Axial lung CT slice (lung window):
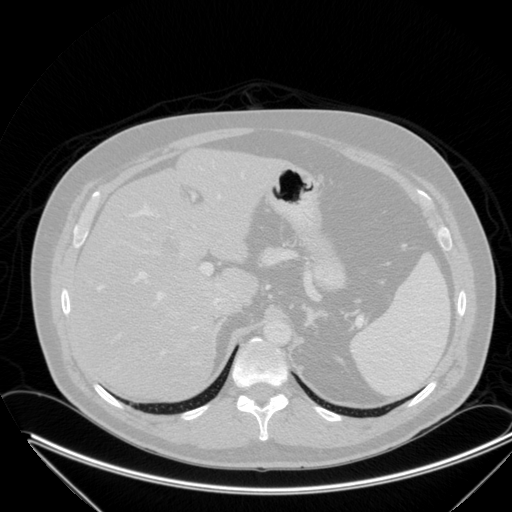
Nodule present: no